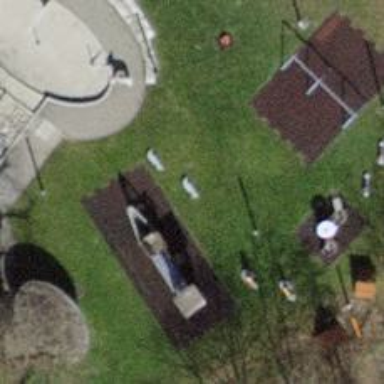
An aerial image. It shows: Playground with springy equipment.